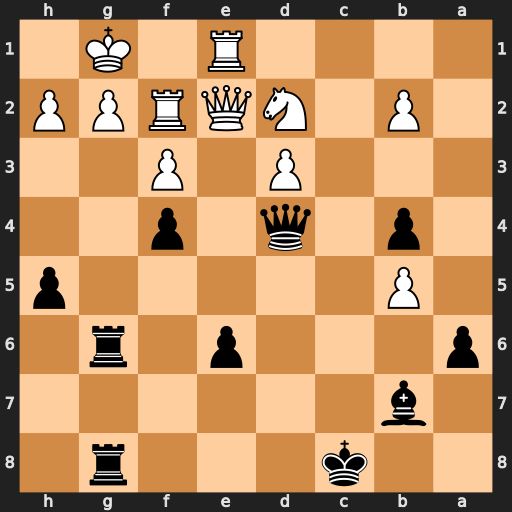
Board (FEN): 2k3r1/1b6/p3p1r1/1P5p/1p1q1p2/3P1P2/1P1NQRPP/4R1K1
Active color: b
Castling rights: -
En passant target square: -
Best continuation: Rxg2+ Kh1 Qxf2 Qxf2 Rxf2